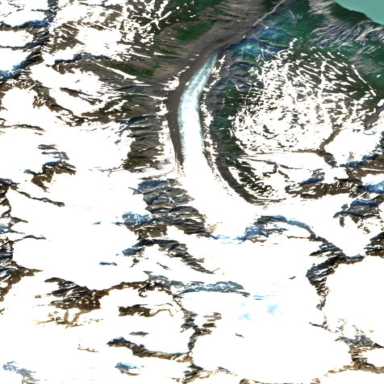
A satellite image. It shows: Majestic glacier in the distance.